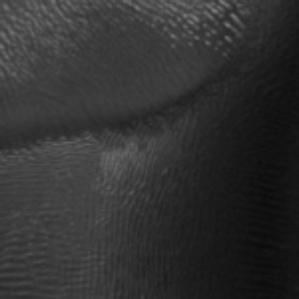
Label: frost